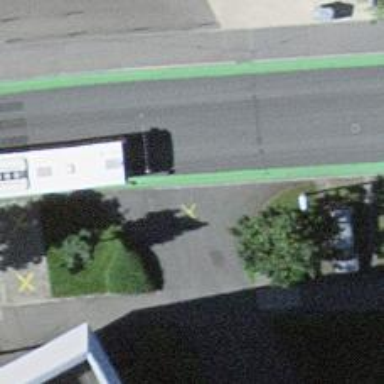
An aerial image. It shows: Kerb barrier.